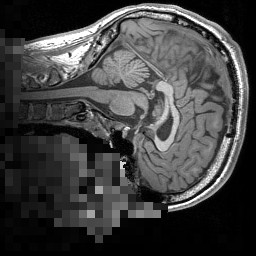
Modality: T1w
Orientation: sagittal
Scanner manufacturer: siemens
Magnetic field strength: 3 T
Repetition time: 1.5 s
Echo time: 0.00291 s